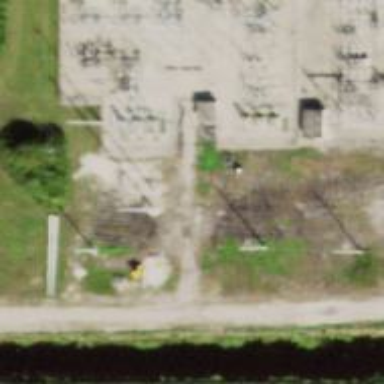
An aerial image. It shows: Power tower.